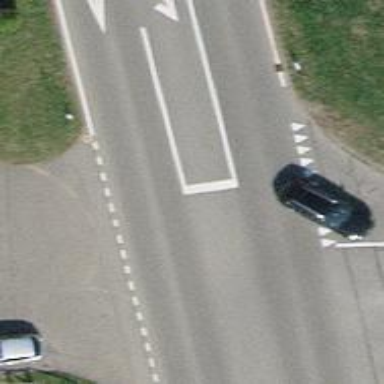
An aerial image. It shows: Secondary road with asphalt surface.